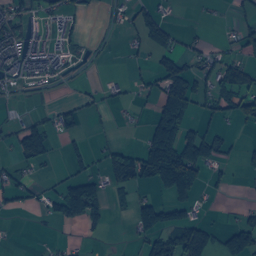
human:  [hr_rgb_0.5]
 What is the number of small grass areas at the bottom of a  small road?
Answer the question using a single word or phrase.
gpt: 98

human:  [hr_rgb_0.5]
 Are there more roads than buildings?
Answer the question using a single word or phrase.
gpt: no

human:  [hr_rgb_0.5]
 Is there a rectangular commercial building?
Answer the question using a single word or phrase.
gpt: yes

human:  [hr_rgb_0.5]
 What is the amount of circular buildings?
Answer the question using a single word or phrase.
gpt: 10

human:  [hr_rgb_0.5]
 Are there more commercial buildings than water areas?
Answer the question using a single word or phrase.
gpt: no

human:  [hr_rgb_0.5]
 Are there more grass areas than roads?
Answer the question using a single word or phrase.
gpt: no

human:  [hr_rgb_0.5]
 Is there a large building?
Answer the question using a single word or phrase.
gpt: no

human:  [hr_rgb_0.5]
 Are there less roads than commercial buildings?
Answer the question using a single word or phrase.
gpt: no

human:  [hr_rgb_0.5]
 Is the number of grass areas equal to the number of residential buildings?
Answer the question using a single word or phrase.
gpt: no

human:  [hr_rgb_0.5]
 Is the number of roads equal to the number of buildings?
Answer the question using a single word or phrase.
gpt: no

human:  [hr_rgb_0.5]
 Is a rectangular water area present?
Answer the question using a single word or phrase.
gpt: yes

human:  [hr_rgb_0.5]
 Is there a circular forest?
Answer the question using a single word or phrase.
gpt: no

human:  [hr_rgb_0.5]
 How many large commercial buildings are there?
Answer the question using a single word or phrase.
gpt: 0

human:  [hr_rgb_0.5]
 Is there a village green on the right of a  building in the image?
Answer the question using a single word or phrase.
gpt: yes

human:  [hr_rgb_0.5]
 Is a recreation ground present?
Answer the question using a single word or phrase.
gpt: yes

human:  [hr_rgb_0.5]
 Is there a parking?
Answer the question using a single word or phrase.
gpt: yes

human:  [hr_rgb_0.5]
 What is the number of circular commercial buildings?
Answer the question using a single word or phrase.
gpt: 0

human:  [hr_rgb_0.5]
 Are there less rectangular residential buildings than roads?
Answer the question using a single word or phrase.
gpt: no

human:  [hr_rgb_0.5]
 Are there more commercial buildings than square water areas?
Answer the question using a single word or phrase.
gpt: yes

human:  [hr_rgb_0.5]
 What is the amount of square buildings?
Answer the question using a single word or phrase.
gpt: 10

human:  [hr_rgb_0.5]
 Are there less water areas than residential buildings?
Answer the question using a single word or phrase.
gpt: yes

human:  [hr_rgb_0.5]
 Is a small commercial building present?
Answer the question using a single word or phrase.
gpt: yes

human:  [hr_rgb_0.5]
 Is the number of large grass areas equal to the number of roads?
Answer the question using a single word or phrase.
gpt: no

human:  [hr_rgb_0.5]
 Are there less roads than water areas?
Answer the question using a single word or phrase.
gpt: no

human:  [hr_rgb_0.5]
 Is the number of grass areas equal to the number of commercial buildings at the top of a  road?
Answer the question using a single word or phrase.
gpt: no

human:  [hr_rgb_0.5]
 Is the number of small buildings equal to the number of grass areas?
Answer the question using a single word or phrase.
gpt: no

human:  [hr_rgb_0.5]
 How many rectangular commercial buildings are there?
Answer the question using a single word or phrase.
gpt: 2

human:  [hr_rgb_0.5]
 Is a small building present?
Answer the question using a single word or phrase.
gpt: yes

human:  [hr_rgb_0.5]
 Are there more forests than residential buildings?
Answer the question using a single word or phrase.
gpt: no

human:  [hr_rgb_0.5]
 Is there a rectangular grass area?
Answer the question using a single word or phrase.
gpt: yes

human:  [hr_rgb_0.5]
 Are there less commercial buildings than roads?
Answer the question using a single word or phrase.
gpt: yes

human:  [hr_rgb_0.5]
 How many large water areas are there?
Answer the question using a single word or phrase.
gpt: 6

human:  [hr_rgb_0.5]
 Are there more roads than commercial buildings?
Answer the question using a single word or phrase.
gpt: yes

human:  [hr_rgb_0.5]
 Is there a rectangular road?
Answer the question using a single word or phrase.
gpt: no

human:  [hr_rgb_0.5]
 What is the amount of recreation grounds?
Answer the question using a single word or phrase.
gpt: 3

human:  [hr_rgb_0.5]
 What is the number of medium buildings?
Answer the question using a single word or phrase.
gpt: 14